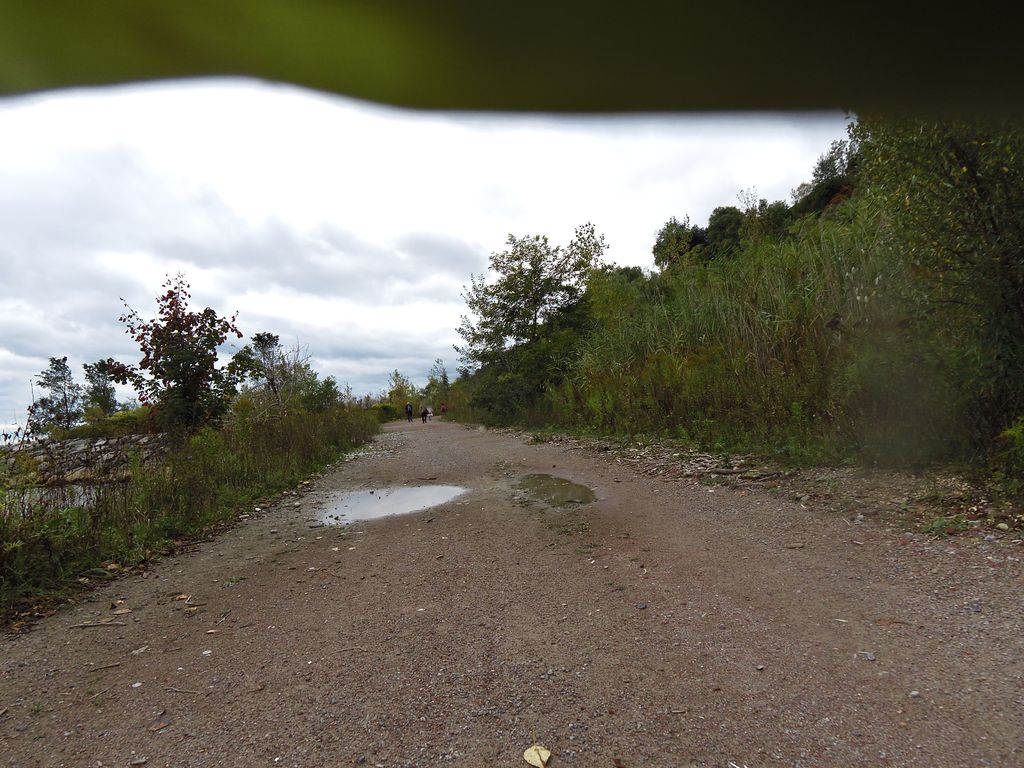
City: toronto